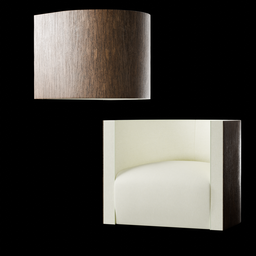
Label: furniture